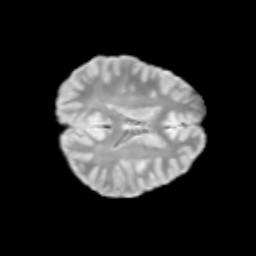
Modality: T2w
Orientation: axial
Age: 11
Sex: female
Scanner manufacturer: siemens
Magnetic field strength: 3 T
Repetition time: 3.8 s
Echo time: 0.07 s